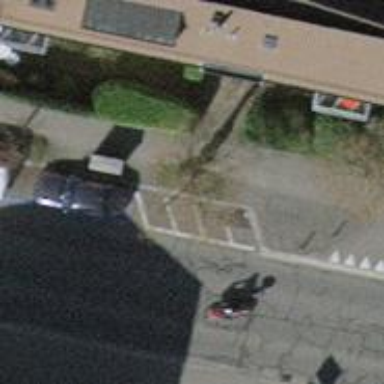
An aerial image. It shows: Bicycle parking area.